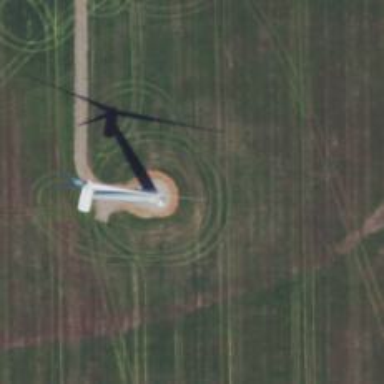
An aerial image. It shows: Industrial building with wind generator. The generator is horizontal axis wind turbine.